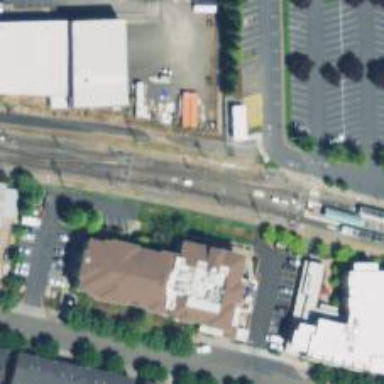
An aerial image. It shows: Light rail railway with electrified contact line.